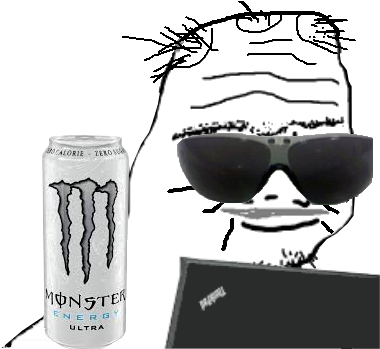
Label: 5_Boomer